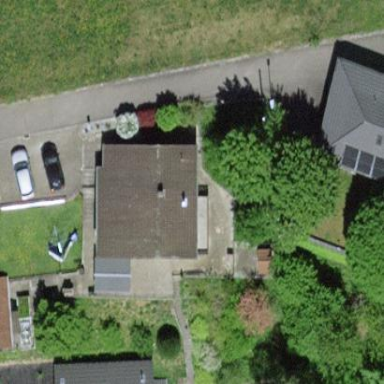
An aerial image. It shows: Simple house.